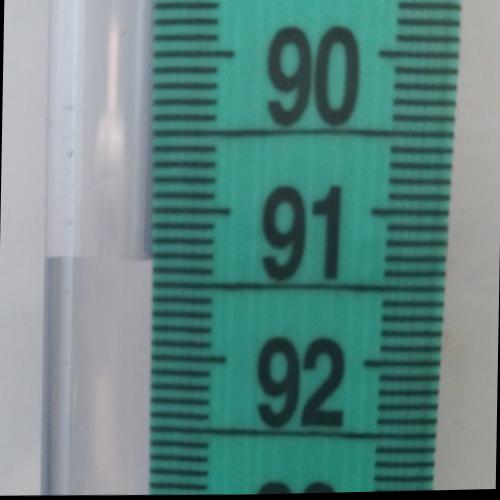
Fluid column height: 91.3 cm